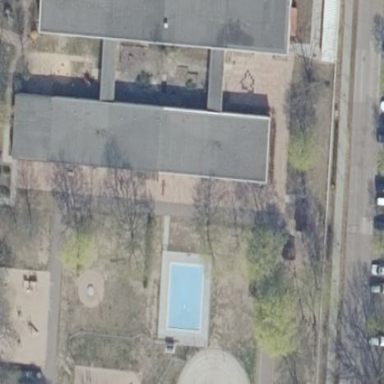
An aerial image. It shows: Kindergarten.